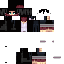
A male human skin with medium skin, wearing brown long hair dressed in a blue hoodie and black pants, featuring a closed mouth.